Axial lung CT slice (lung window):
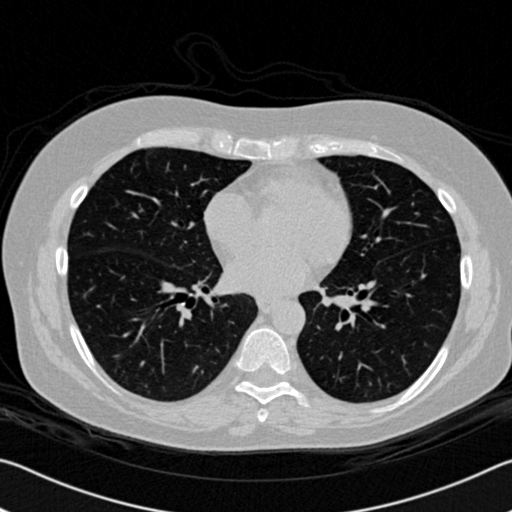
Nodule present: no